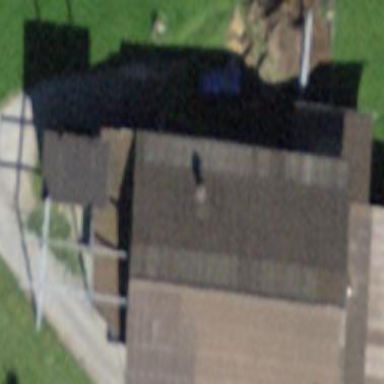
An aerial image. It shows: Rural barn.